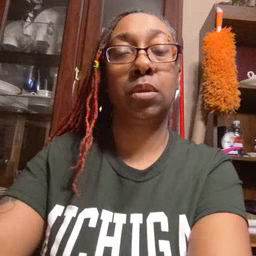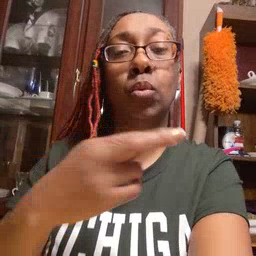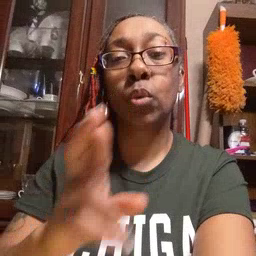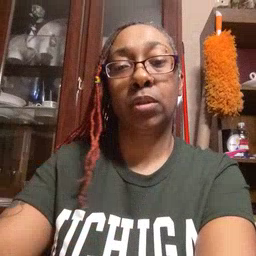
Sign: room